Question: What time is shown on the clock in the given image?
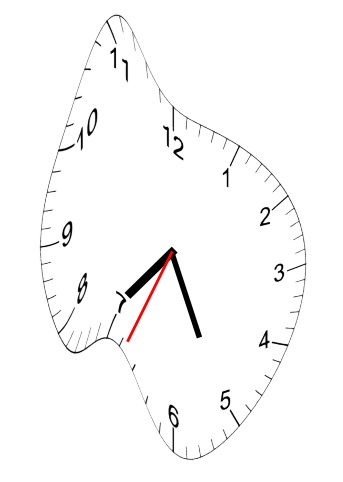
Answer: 07:25:34